Question: I seem to have gotten things to a point in my rails app making sure that games and tickets are being created, but when I try and display them in the html.erb file, the whole database is being rendered...all I'm looking to display is the actual tickets attributes. Here is what it looks like and the code associated with it. Any help is appreciated.

The code is:
'''
<h1> game id is <%= @g.id %> </h1>
<h2> Ticket values are: </h2>
<table>
<%= @g.tickets.each do |tick| %>
<tr>
<td><%= tick.id %></td>
<% if tick.nickname.blank? %>
<td> Available</td>
<% else %>
<td><%= tick.nickname %></td>
<% end %>
<td><%= tick.game_id %></td>
</tr>
<% end %>
</table>
'''
I need to remove the full database portion that is printed out under ticket values, but cant' seem to have it removed without removing everything. Thanks for your help.
The tickets controller is:
'''
class TicketsController < ApplicationController
def create
@ticket = Ticket.new
@ticket.nickname = params["nickname"]
@ticket.game_id = params["game_id"]
@ticket.save
end
end
'''
The games controller is:
'''
class GamesController < ApplicationController
def create
@g = Game.new
@g.winning_ticket_num = params["winning_ticket_num"]
@g.value_per_ticket = params["value_per_ticket"]
@g.save
10.times do
@g.tickets.create
end
render 'games/show'
end
def new
end
def show
end
end
'''
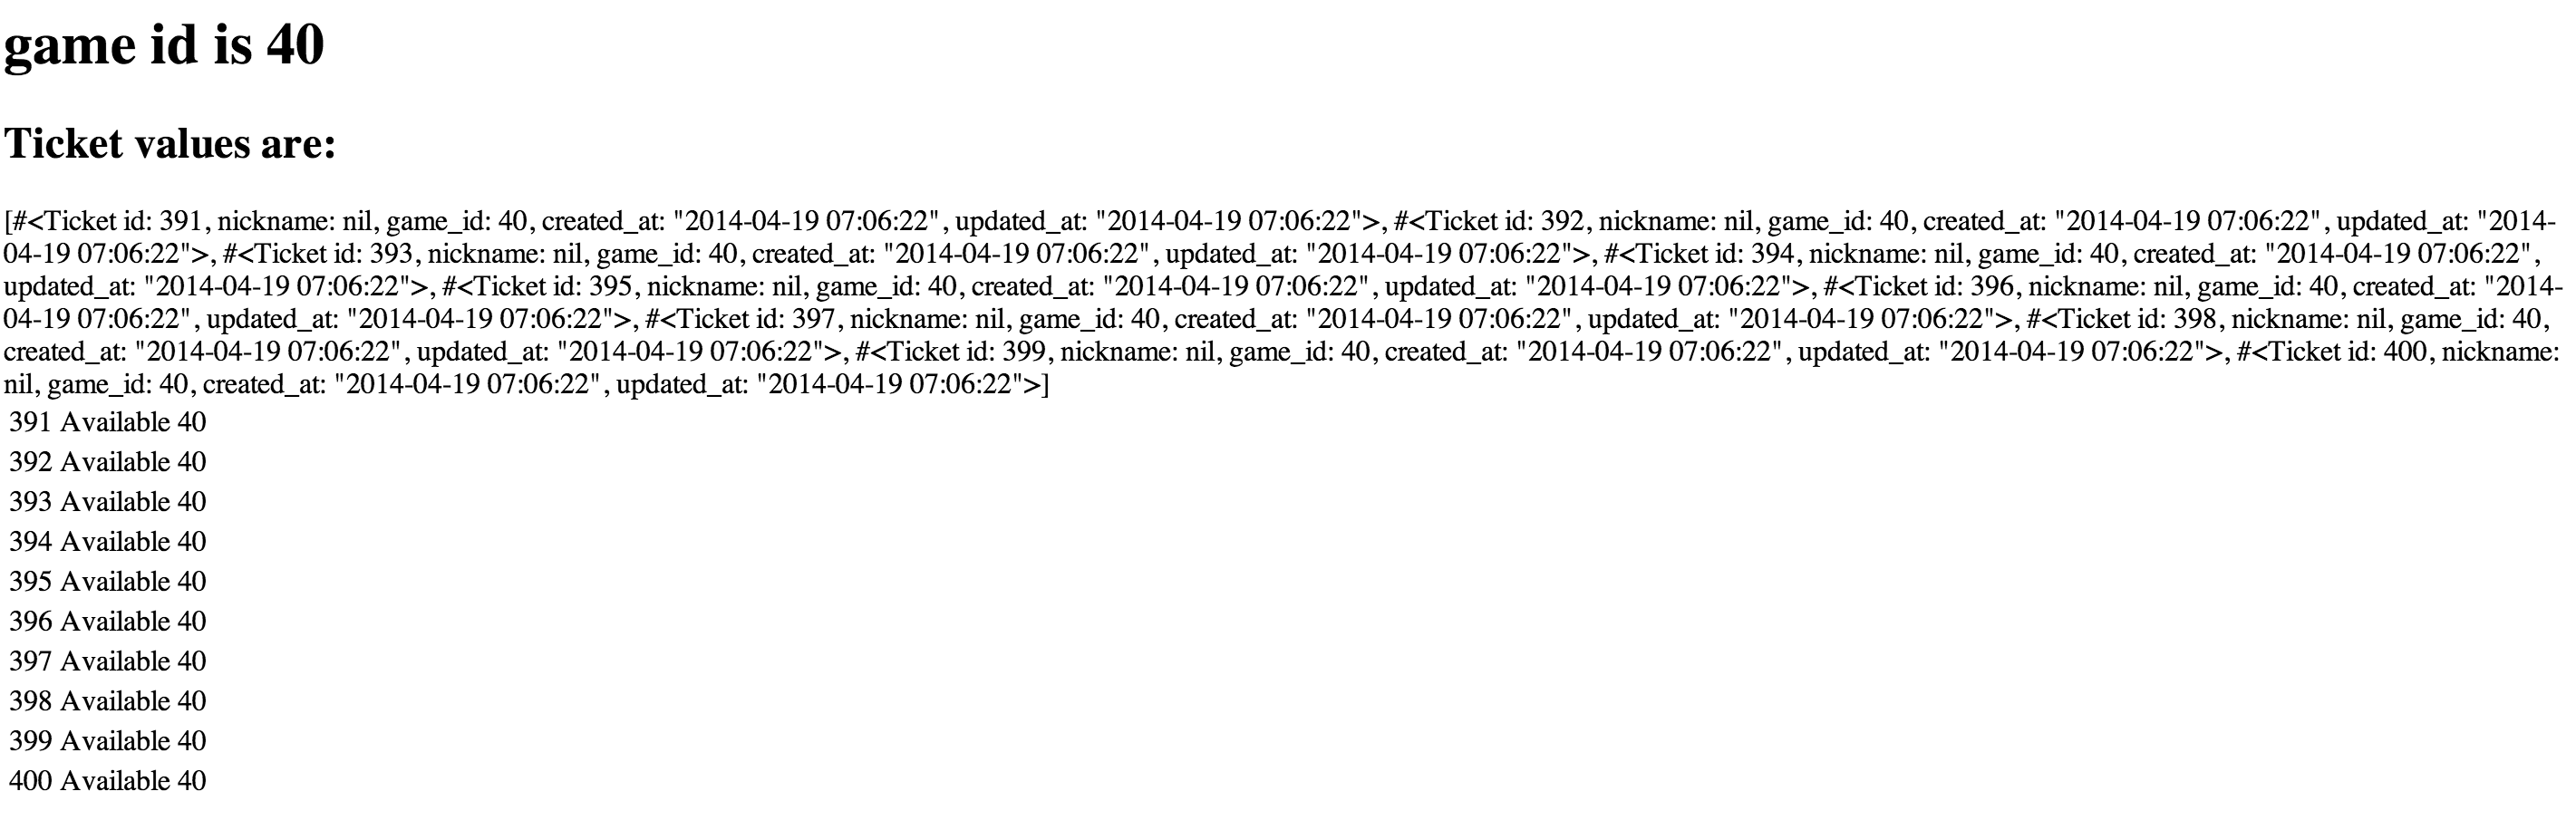
Answer: Remove '=' from
'''
<%= @g.tickets.each do |tick| %>
'''
It should look like this
'''
<% @g.tickets.each do |tick| %>
'''